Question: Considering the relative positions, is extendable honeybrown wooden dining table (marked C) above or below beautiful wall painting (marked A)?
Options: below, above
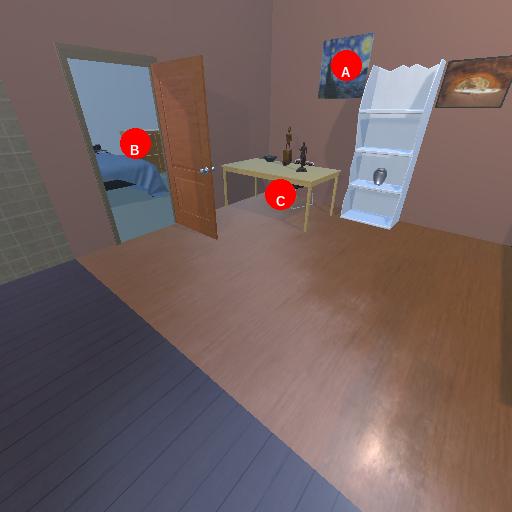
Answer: below